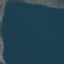
Land use / land cover class: SeaLake